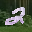
Label: 2